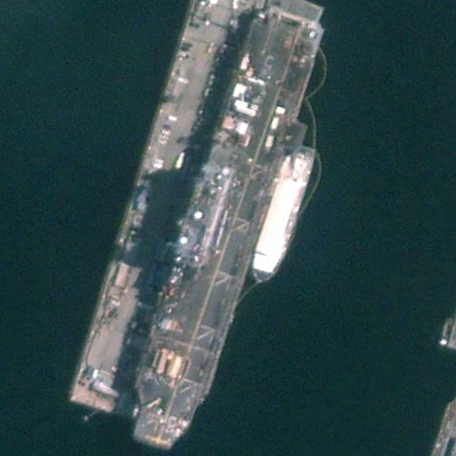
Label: assault